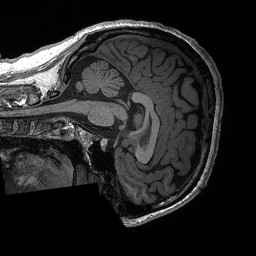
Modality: T1w
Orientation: sagittal
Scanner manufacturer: siemens
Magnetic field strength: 3 T
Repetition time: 2.3 s
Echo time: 0.00294 s